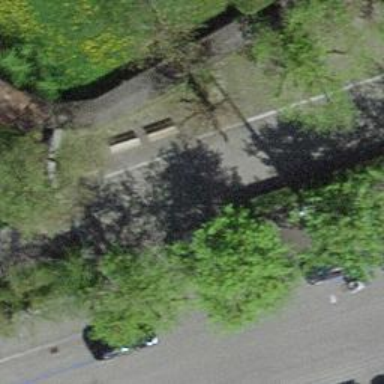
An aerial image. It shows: Brown bench in the vicinity.